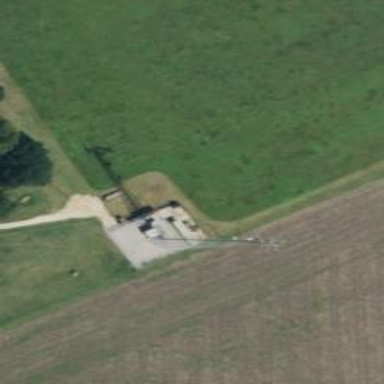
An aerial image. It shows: Mast tower used for communication.